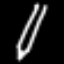
Label: pencil